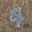
Label: 4